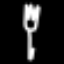
Label: fork